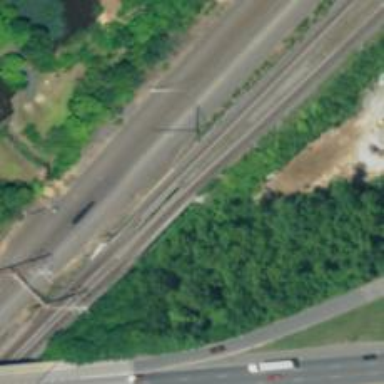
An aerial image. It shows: Bridge with electrified rail.